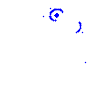
Particle: kaon